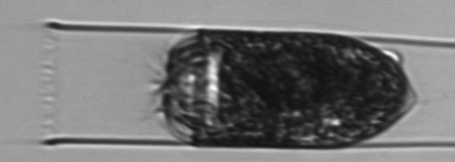
Label: Eutintinnus